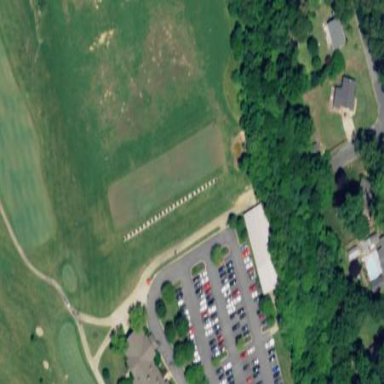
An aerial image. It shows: Golf tee on grassy land.